Question: I am making the switch from TextMate to Vim for all of my text editing. However, one of the features that I used a lot in TextMate was the comment banner command ('ctr-shift-b'). It would create a banner and allow you to enter text inside the banner, and the banner would adjust to the length of the text. Is there any plugins, or any similiar feature in Vim? If not, is there a way I can program vim to make a comment banner? Any suggestions would be great. Thanks!

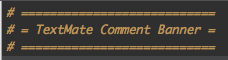
Answer: I currently use Snipmate.vim <URL>
Although I am not completely sure there is a snippet that will match your exact need, it would
be trivial to add one that would do so!
It has easy scripting to add whatever you need.
You would have to assign the snippet a certain key combination, so that when you are at that combination in insert mode and you hit Tab, the plugin inserts all the things you need plus it lets you change the text that you have previously set.
So for the example you give, I would give it a combination that says "banner". When I type that word and hit Tab, I would be placed in the "Comment Banner" so that I can type and replace the title.
This site has a very good video on how everything works: <URL>